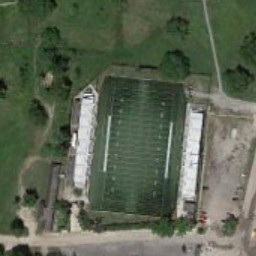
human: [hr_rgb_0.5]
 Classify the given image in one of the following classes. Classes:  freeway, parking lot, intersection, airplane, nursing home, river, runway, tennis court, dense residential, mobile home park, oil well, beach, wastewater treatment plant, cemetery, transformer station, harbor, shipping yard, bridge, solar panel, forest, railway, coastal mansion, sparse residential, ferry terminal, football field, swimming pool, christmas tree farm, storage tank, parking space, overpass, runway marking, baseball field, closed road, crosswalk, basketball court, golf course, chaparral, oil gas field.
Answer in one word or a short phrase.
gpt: football field